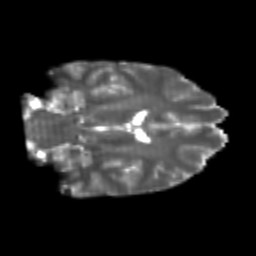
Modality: T2w
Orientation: coronal
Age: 24
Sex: male
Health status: healthy
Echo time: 0.074 s